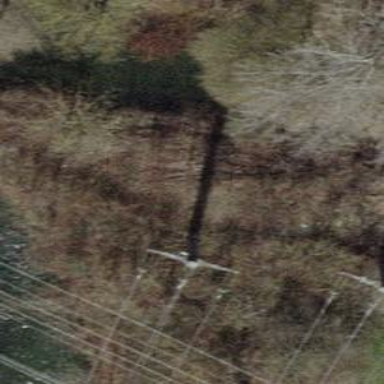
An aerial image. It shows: Three power lines with cables.